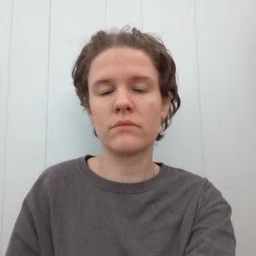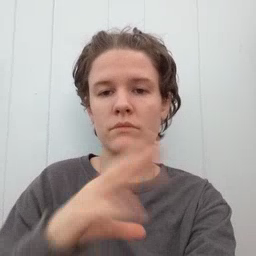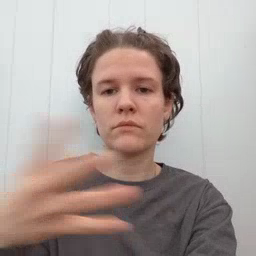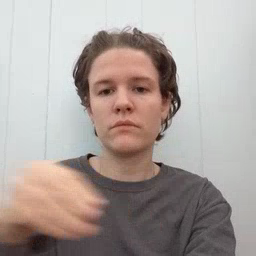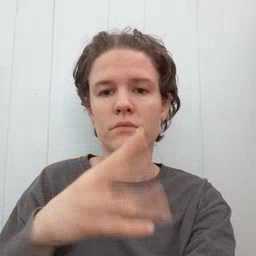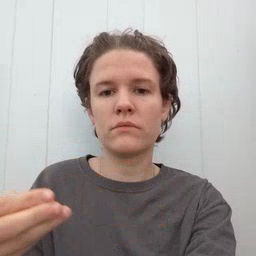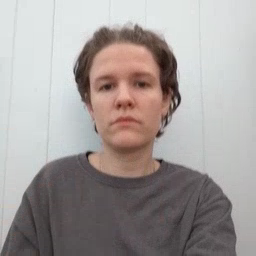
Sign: story